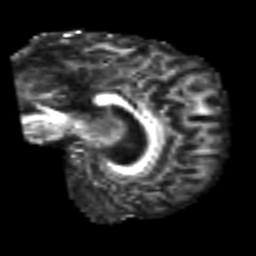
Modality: FA
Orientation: sagittal
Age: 58
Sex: male
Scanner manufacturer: siemens
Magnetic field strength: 3 T
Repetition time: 4.987 s
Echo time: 0.0792 s